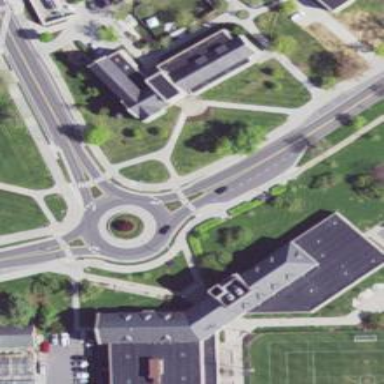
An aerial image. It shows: Tertiary road with asphalt surface leading to roundabout.